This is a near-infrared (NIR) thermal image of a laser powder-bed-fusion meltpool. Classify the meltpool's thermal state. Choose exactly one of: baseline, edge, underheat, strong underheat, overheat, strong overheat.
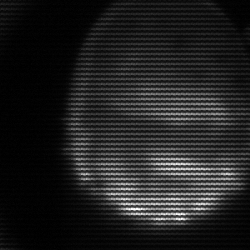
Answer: edge